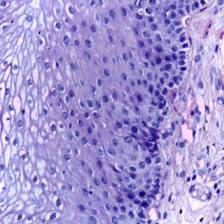
Diagnosis: Normal